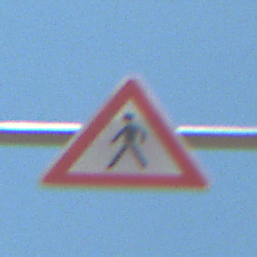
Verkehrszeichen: FussgaengerRechts
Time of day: Midday
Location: Outdoor (Nature)
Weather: Clear
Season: NotSpecified
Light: Natural